Question: Given a number of curves,include line segments and circular arcs, how to compute the total OBB of all curves?
It seems that the union of each OBB of the individual curves does not right, it's not the minimal coverage.
Check this picture, how to compute the red box?

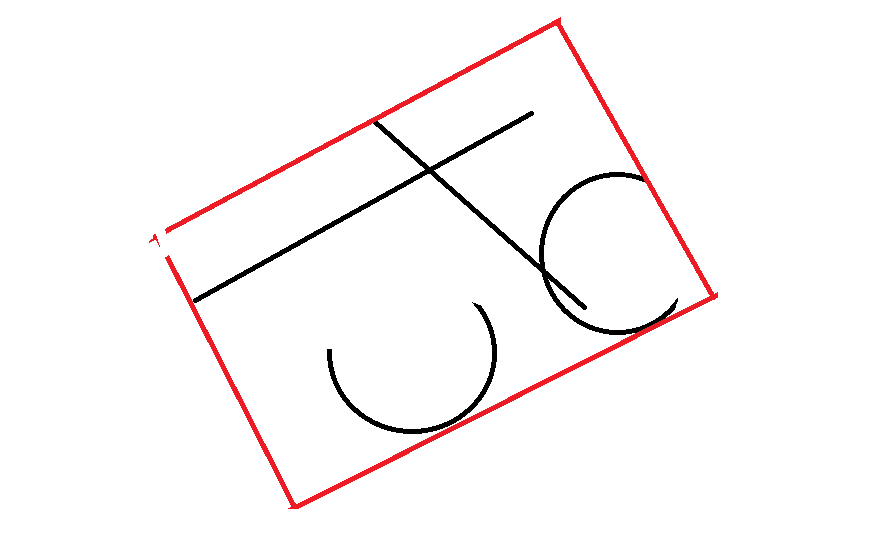
Answer: you should also add the input in vector form so we can test on your data ... I would approach like this:
1. find center of axis aligned bbox O(n)
2. compute max distance in each angle O(n) just create table for enough m angles (like 5 deg step so m = 360/5) where for each angle section you remember max distant point distance only.
3. compute max perpendicular distance for each rotation O(m^2) so for each angle section compute value that is: value[actual_section] = max(distance[i]*cos(section_angle[i]-section_angle[actual_section]))
where i covers +/- 90 deg around actual section angle so now you got max perpendicular distances for each angle...
4. pick best solution O(m) so look all rotations from 0 to 90 degrees and remember the one that has minimal OBB area. Just to be sure the OBB is aligned to section angle and size of axises is the value of that angle and all the 90 deg increments... around center
This will not result in optimal solution but very close to it. To improve precision you can use more angle sections or even recursively search around found solution with smaller and smaller angle step (no need to compute the other angle areas after first run.
I tried to code this in as proof of concept and use your image (handled as set of points) as input so here the result so you got something to compare to (for debugging purposes)
<URL>
are detected points from your image, rectangle is axis aligned the rectangle is found . The points are found max distance per angle interval and dots are max perpendicular distance for '+/-90deg' neighbor angle intervals. I used '400' angles and as you can see the result is pretty close ... '360/400 deg' accuracy so this approach works well ...
'''
//---------------------------------------------------------------------------
struct _pnt2D
{
double x,y;
// inline
_pnt2D() {}
_pnt2D(_pnt2D& a) { *this=a; }
~_pnt2D() {}
_pnt2D* operator = (const _pnt2D *a) { *this=*a; return this; }
//_pnt2D* operator = (const _pnt2D &a) { ...copy... return this; }
};
struct _ang
{
double ang; // center angle of section
double dis; // max distance of ang section
double pdis; // max perpendicular distance of +/-90deg section
// inline
_ang() {}
_ang(_ang& a) { *this=a; }
~_ang() {}
_ang* operator = (const _ang *a) { *this=*a; return this; }
//_ang* operator = (const _ang &a) { ...copy... return this; }
};
const int angs=400; // must be divisible by 4
const int angs4=angs>>2;
const double dang=2.0*M_PI/double(angs);
const double dang2=0.5*dang;
_ang ang[angs];
List<_pnt2D> pnt;
_pnt2D bbox[2],obb[4],center;
//---------------------------------------------------------------------------
void compute_OBB()
{
_pnt2D ppp[4];
int i,j; double a,b,dx,dy;
_ang *aa,*bb;
_pnt2D p,*pp; DWORD *q;
// convert bmp -> pnt[]
pnt.num=0;
Graphics::TBitmap *bmp=new Graphics::TBitmap;
bmp->LoadFromFile("in.bmp");
bmp->HandleType=bmDIB;
bmp->PixelFormat=pf32bit;
for (p.y=0;p.y<bmp->Height;p.y++)
for (q=(DWORD*)bmp->ScanLine[int(p.y)],p.x=0;p.x<bmp->Width;p.x++)
if ((q[int(p.x)]&255)<20)
pnt.add(p);
delete bmp;
// axis aligned bbox
bbox[0]=pnt[0];
bbox[1]=pnt[0];
for (pp=pnt.dat,i=0;i<pnt.num;i++,pp++)
{
if (bbox[0].x>pp->x) bbox[0].x=pp->x;
if (bbox[0].y>pp->y) bbox[0].y=pp->y;
if (bbox[1].x<pp->x) bbox[1].x=pp->x;
if (bbox[1].y<pp->y) bbox[1].y=pp->y;
}
center.x=(bbox[0].x+bbox[1].x)*0.5;
center.y=(bbox[0].y+bbox[1].y)*0.5;
// ang[] table init
for (aa=ang,a=0.0,i=0;i<angs;i++,aa++,a+=dang)
{
aa->ang=a;
aa-> dis=0.0;
aa->pdis=0.0;
}
// ang[].dis
for (pp=pnt.dat,i=0;i<pnt.num;i++,pp++)
{
dx=pp->x-center.x;
dy=pp->y-center.y;
a=atan2(dy,dx);
j=floor((a/dang)+0.5); if (j<0) j+=angs; j%=angs;
a=(dx*dx)+(dy*dy);
if (ang[j].dis<a) ang[j].dis=a;
}
for (aa=ang,i=0;i<angs;i++,aa++) aa->dis=sqrt(aa->dis);
// ang[].adis
for (aa=ang,i=0;i<angs;i++,aa++)
for (bb=ang,j=0;j<angs;j++,bb++)
{
a=fabs(aa->ang-bb->ang);
if (a>M_PI) a=(2.0*M_PI)-a;
if (a<=0.5*M_PI)
{
a=bb->dis*cos(a);
if (aa->pdis<a) aa->pdis=a;
}
}
// find best oriented bbox (the best angle is ang[j].ang)
for (b=0,j=0,i=0;i<angs;i++)
{
dx =ang[i].pdis; i+=angs4; i%=angs;
dy =ang[i].pdis; i+=angs4; i%=angs;
dx+=ang[i].pdis; i+=angs4; i%=angs;
dy+=ang[i].pdis; i+=angs4; i%=angs;
a=dx*dy; if ((b>a)||(i==0)) { b=a; j=i; }
}
// compute endpoints for OBB
i=j;
ppp[0].x=ang[i].pdis*cos(ang[i].ang);
ppp[0].y=ang[i].pdis*sin(ang[i].ang); i+=angs4; i%=angs;
ppp[1].x=ang[i].pdis*cos(ang[i].ang);
ppp[1].y=ang[i].pdis*sin(ang[i].ang); i+=angs4; i%=angs;
ppp[2].x=ang[i].pdis*cos(ang[i].ang);
ppp[2].y=ang[i].pdis*sin(ang[i].ang); i+=angs4; i%=angs;
ppp[3].x=ang[i].pdis*cos(ang[i].ang);
ppp[3].y=ang[i].pdis*sin(ang[i].ang); i+=angs4; i%=angs;
obb[0].x=center.x+ppp[0].x+ppp[3].x;
obb[0].y=center.y+ppp[0].y+ppp[3].y;
obb[1].x=center.x+ppp[1].x+ppp[0].x;
obb[1].y=center.y+ppp[1].y+ppp[0].y;
obb[2].x=center.x+ppp[2].x+ppp[1].x;
obb[2].y=center.y+ppp[2].y+ppp[1].y;
obb[3].x=center.x+ppp[3].x+ppp[2].x;
obb[3].y=center.y+ppp[3].y+ppp[2].y;
}
//---------------------------------------------------------------------------
'''
I used mine dynamic list template so:
'List<double> xxx;' is the same as 'double xxx[];'
'xxx.add(5);' adds '5' to end of the list
'xxx[7]' access array element (safe)
'xxx.dat[7]' access array element (unsafe but fast direct access)
'xxx.num' is the actual used size of the array
'xxx.reset()' clears the array and set 'xxx.num=0'
'xxx.allocate(100)' preallocate space for '100' items
You can ignore the '// convert bmp -> pnt[]' VCL part as you got your data already.
I recommend to also take a look at my:
- <URL>